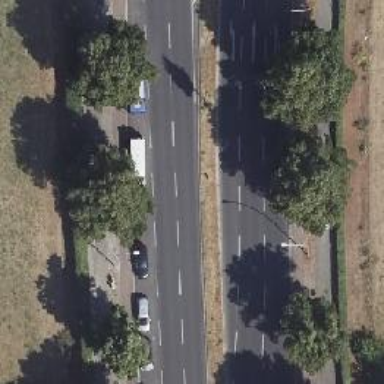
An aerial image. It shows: Secondary road with asphalt surface. It is dual carriageway with right lane designated for parking.